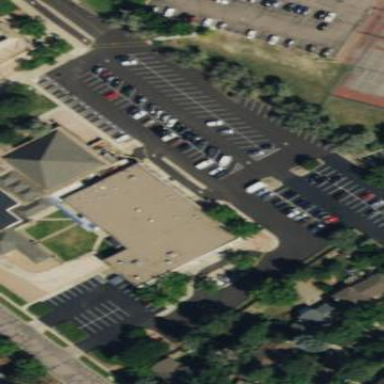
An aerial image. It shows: School.